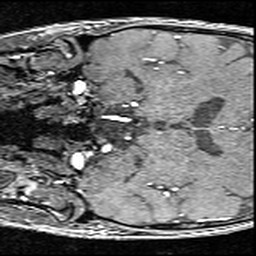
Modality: angio
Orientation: coronal
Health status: ill
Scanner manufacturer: siemens
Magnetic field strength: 3 T
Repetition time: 0.023 s
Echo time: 0.00418 s